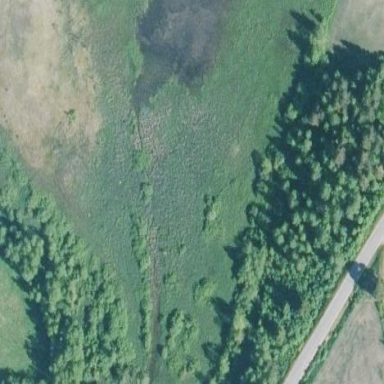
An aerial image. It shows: Reedbed wetland area.